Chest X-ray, PA view. Patient: 58 years old, sex M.
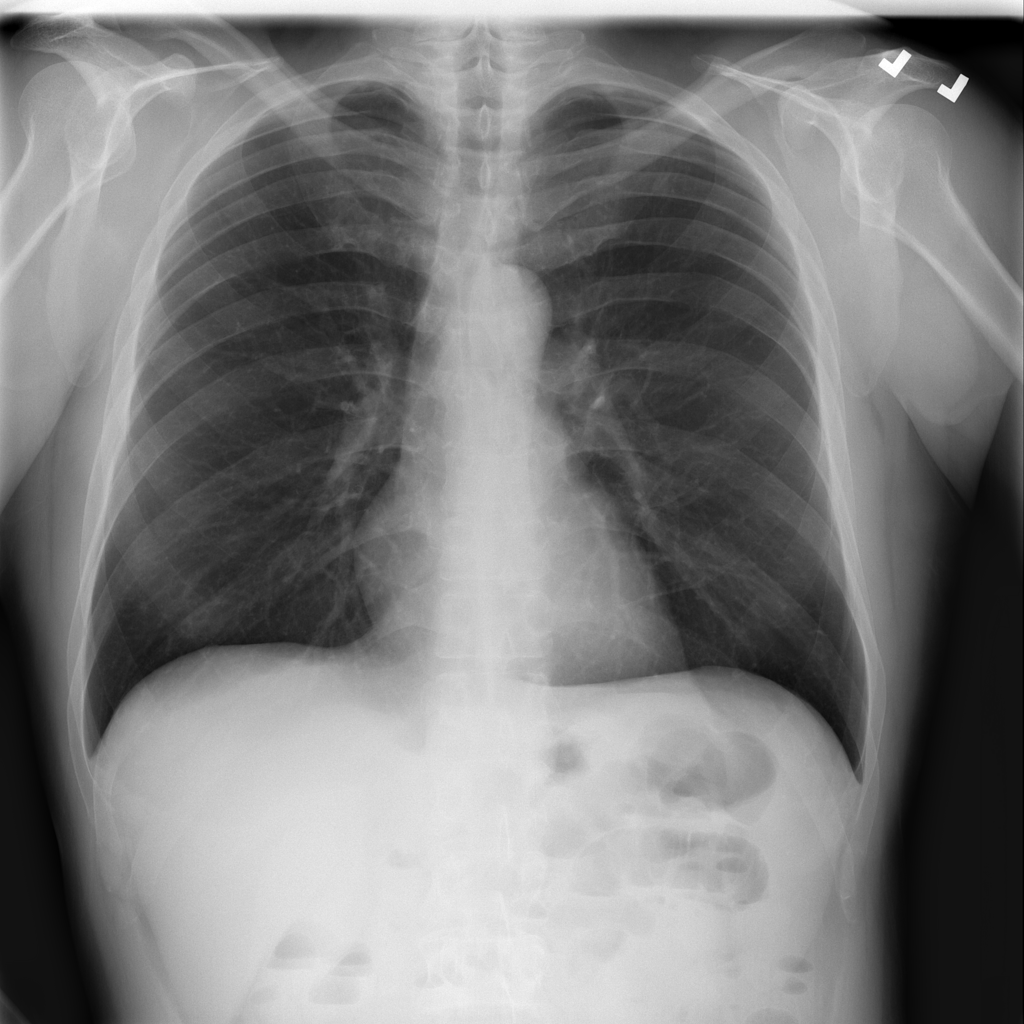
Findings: No Finding